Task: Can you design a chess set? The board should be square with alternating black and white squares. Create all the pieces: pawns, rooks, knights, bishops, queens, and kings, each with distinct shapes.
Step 5102:
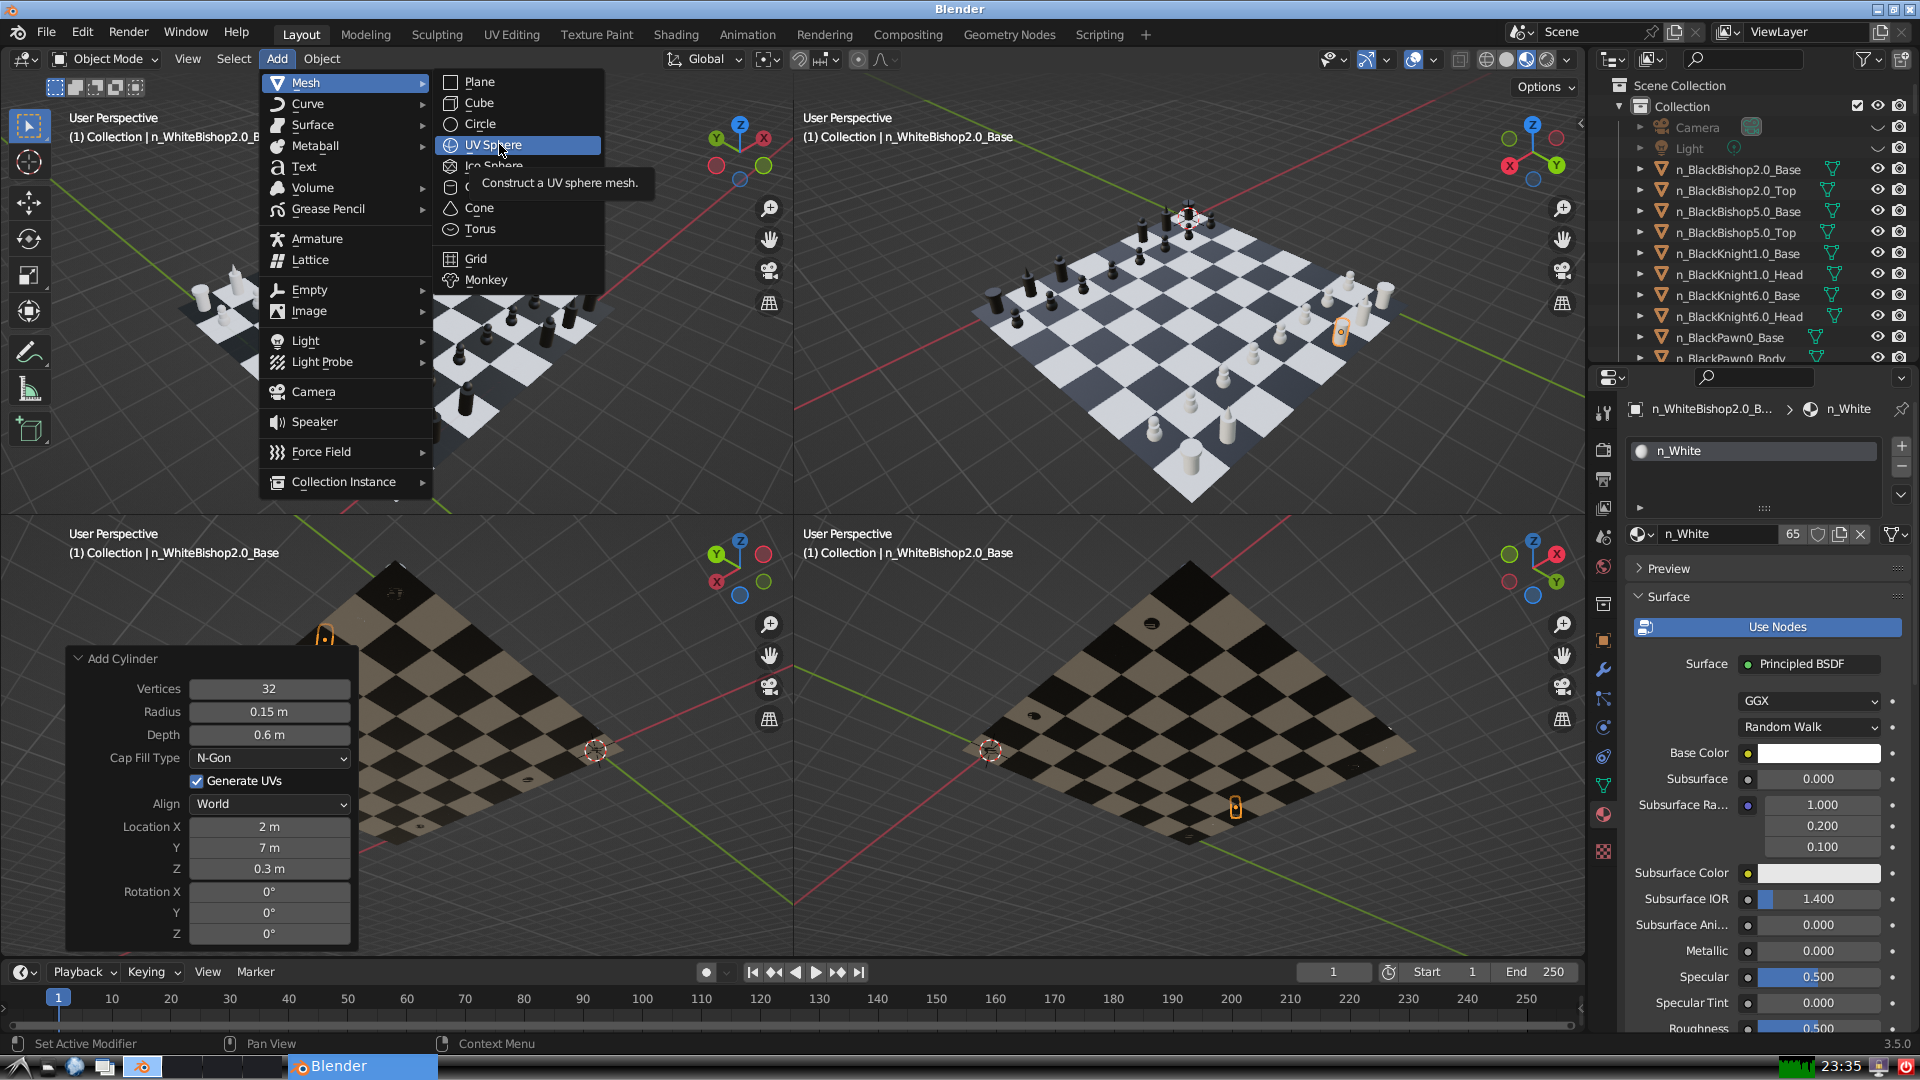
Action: click: no